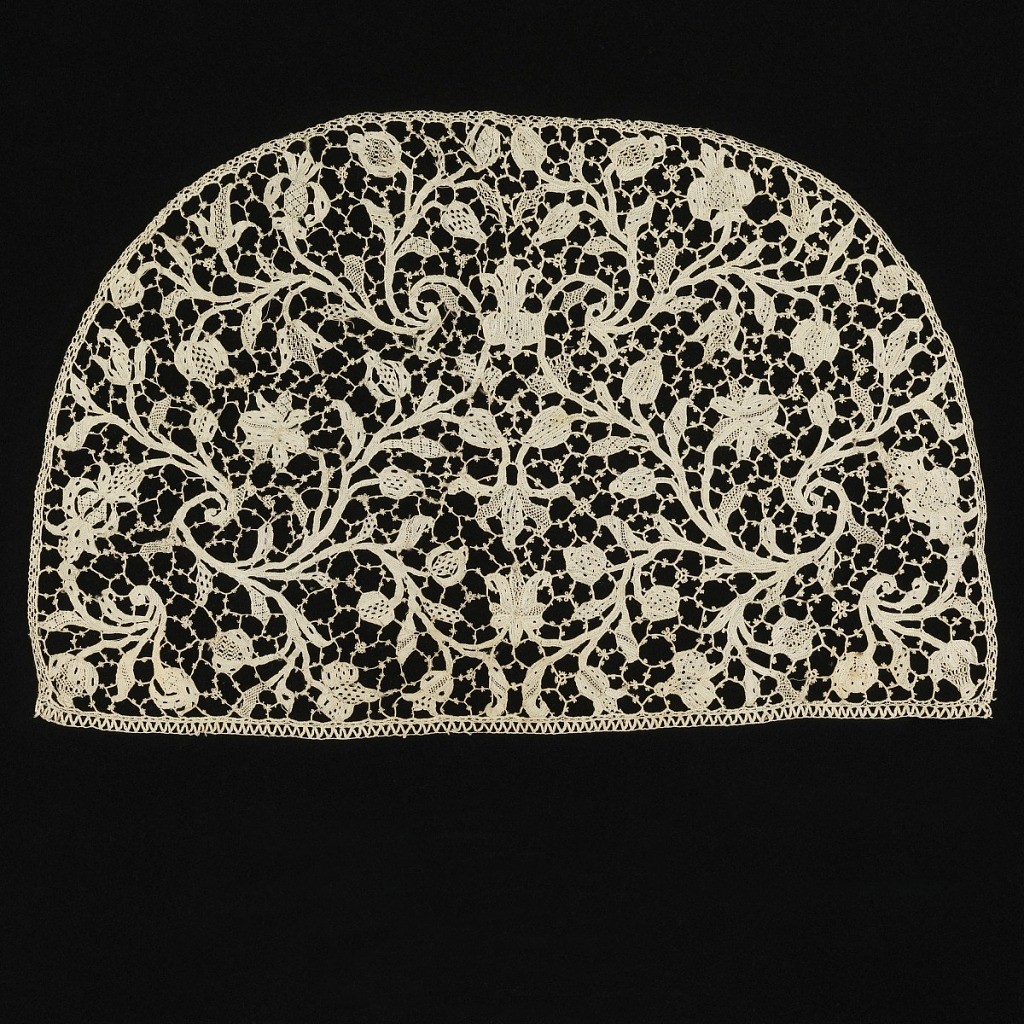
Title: Cap crown
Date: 17th century
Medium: linen Technique: needle lace
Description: Point plat de Venise of flat Venecian point in a design of scrolling stems and flowers joined by ornamental brides.